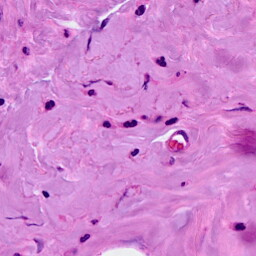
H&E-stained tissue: Breast